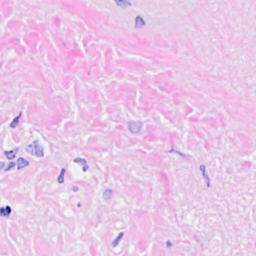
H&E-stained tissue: Breast